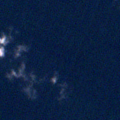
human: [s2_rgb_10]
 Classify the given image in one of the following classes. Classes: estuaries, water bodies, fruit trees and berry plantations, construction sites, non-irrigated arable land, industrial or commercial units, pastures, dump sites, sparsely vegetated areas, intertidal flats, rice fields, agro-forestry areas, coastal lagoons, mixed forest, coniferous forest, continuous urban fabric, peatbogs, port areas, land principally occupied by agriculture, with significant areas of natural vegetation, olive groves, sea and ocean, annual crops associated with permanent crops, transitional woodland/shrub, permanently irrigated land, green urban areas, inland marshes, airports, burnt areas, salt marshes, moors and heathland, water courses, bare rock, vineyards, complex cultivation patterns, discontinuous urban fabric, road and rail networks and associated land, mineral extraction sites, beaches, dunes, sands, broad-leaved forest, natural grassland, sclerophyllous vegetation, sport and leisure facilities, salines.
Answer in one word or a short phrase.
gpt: sea and ocean